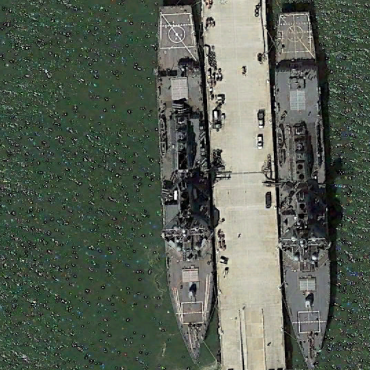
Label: destroyer